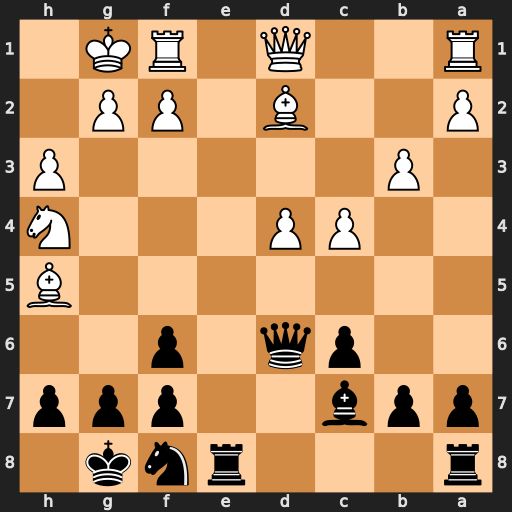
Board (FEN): r3rnk1/ppb2ppp/2pq1p2/7B/2PP3N/1P5P/P2B1PP1/R2Q1RK1
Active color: b
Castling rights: -
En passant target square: -
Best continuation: Qh2#